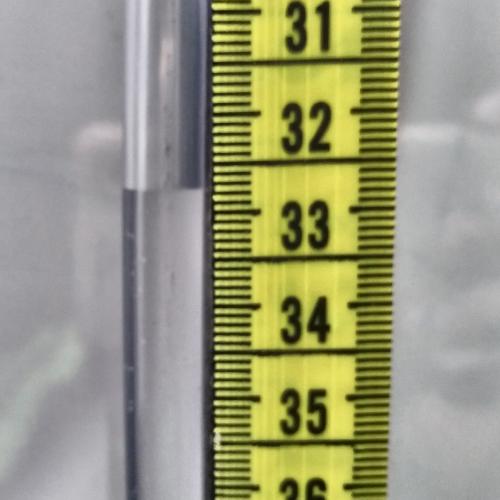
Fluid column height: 32.8 cm